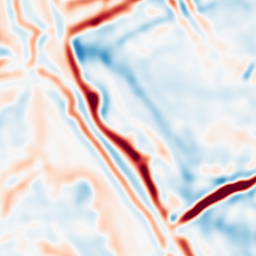
Category: multiscale
Decomposition family: log
Decomposition parameters: sigma: 5
Upsampling method: quadratic
Upsampling parameters: scale: 4
Upsampling scale: 4